Interaction volume radius: 10 \u00c5
Interaction volume height: 15 \u00c5
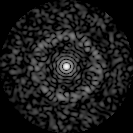
Disorder parameter: 0.8502